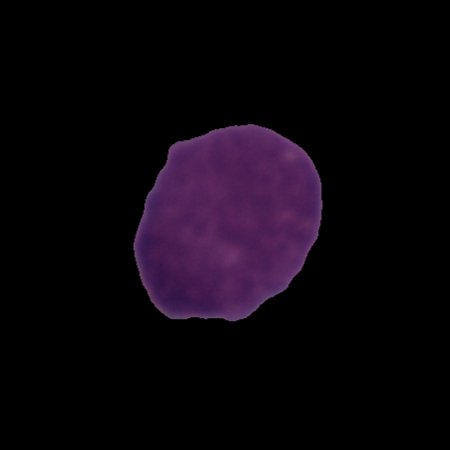
Label: healthy